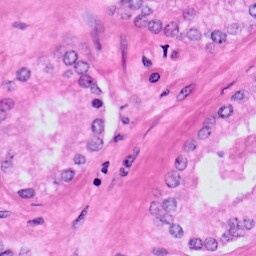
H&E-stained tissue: Prostate